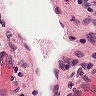
Metastatic tissue present: no